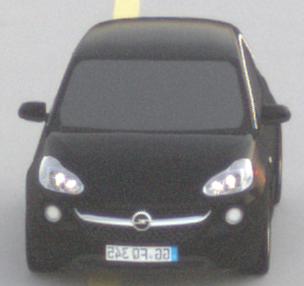
Make: Opel
Model: ADAM 1.2
Detailed model: ADAM
Model produced from: 2013/01
Model produced until: 2014/11
Doors: 3
Color: black
Road condition: dry road
Daytime: sunrise or sunset
Contrast: low contrast